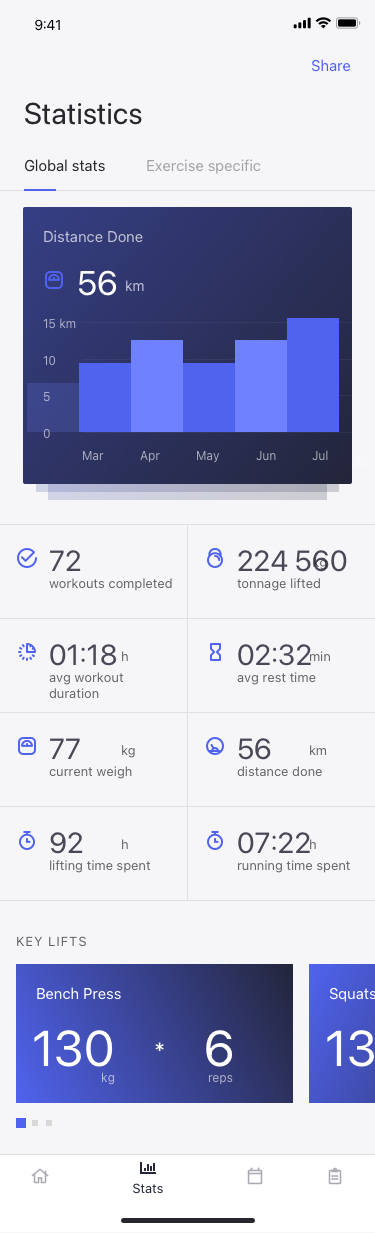
Text in this UI design:
Squats
130
Bench Press
6
*
reps
130
kg
KEY LIFTS
Mar
Apr
May
Jun
Jul
20
10
15 km
5
0
km
56
Distance Done